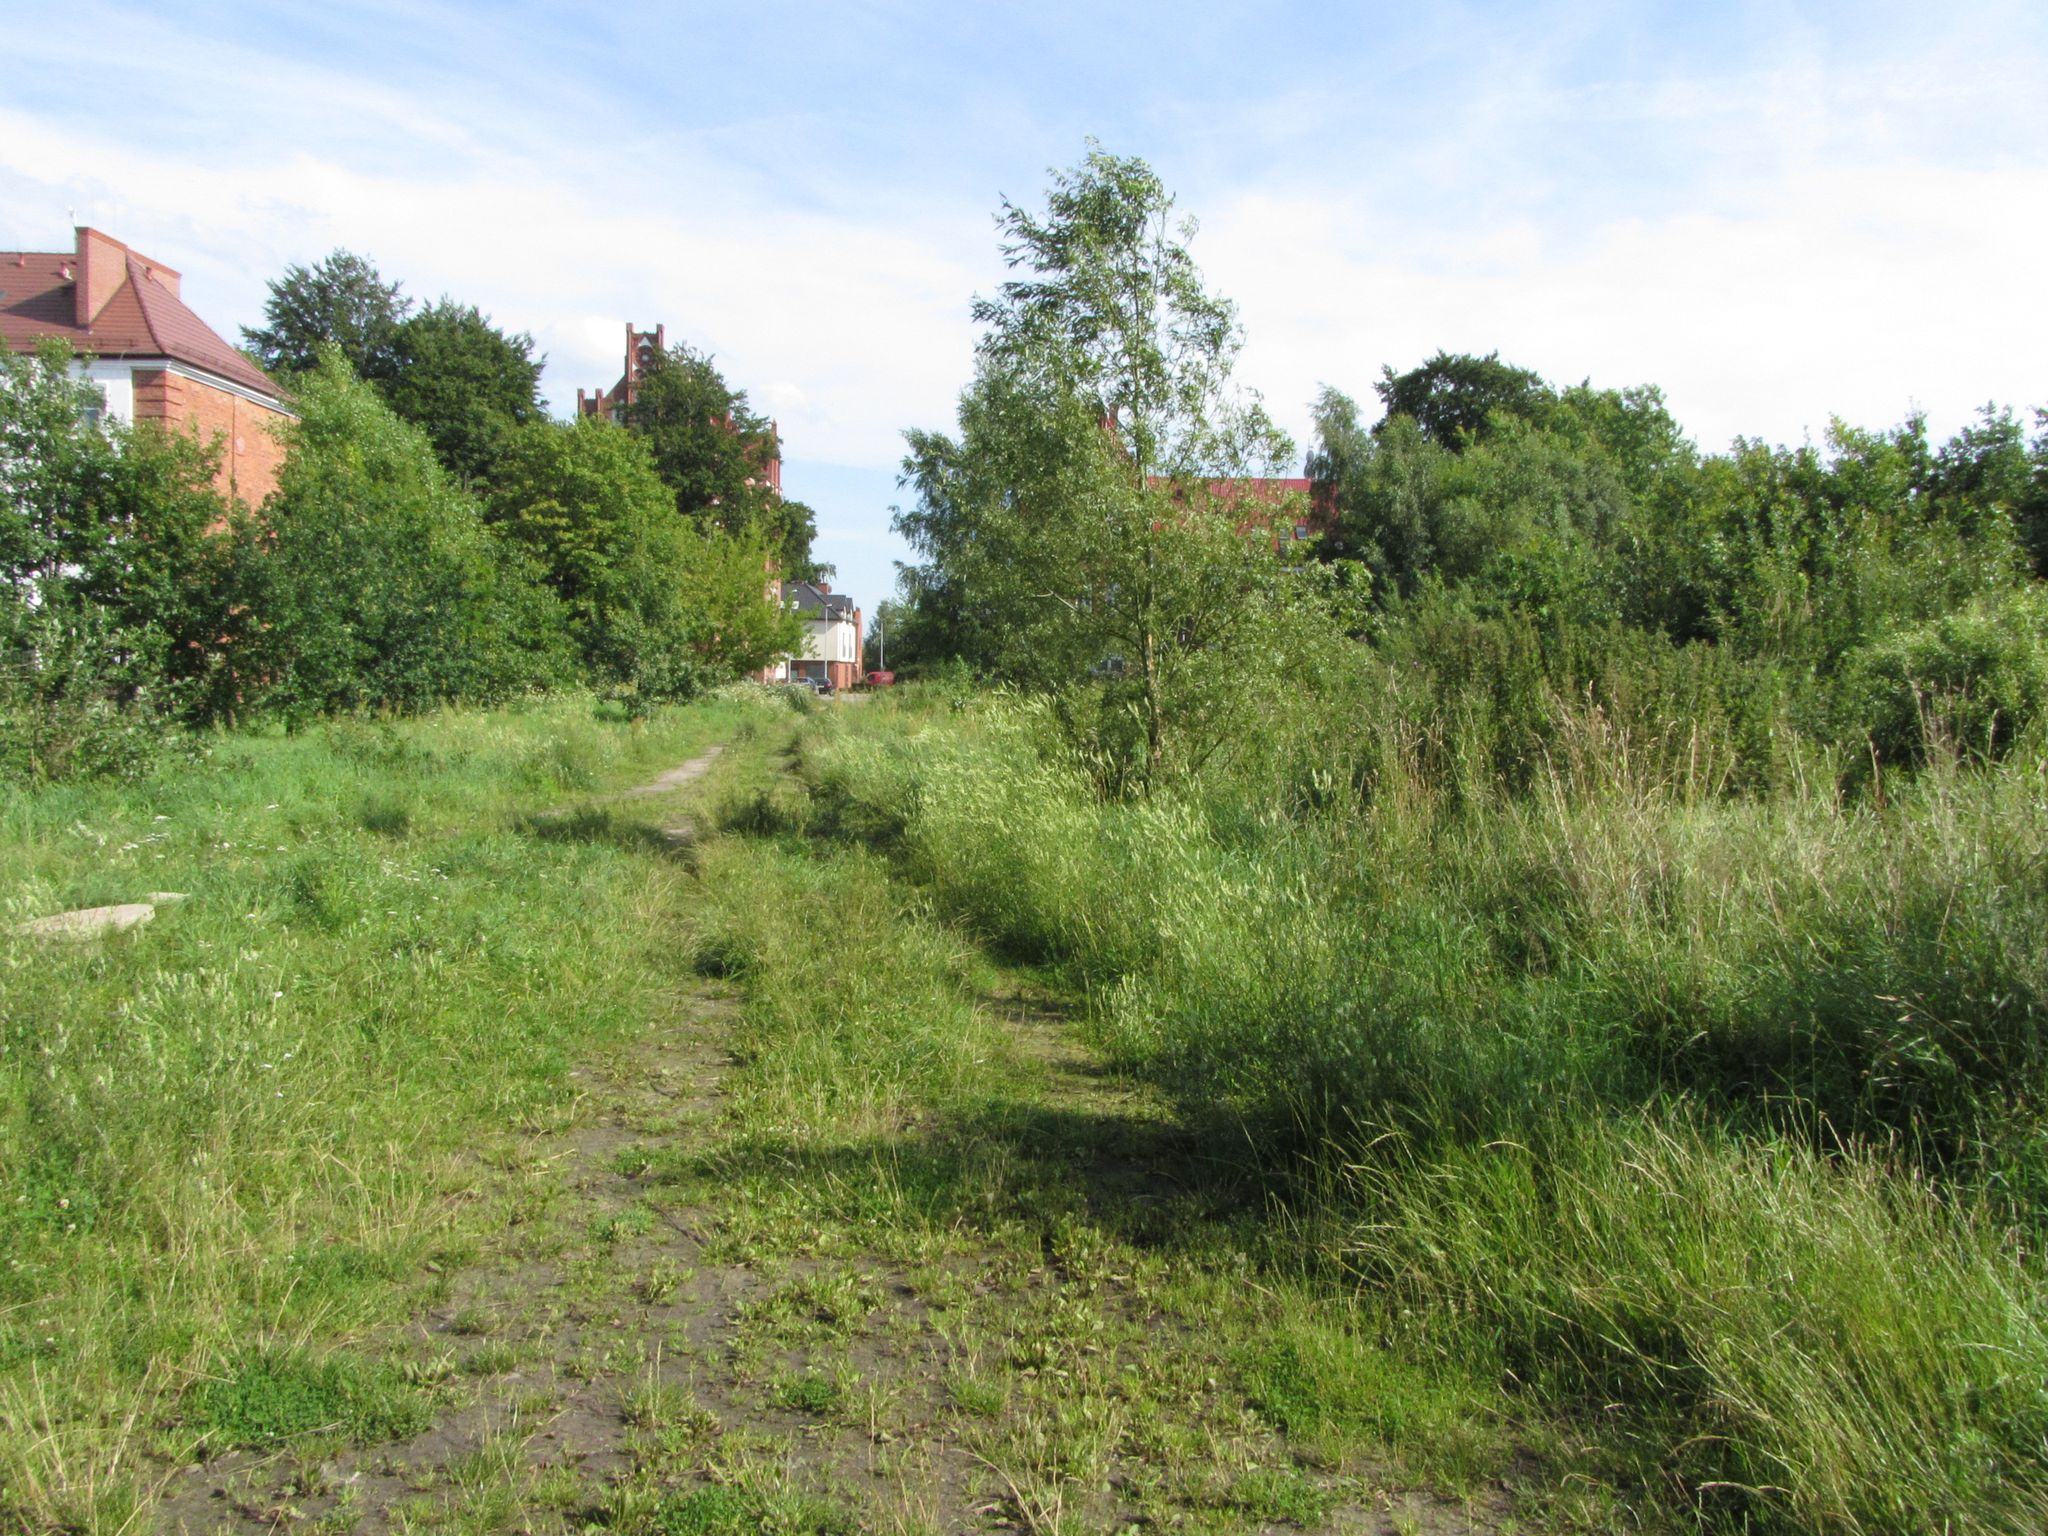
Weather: clear
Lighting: day
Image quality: slightly poor
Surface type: fields
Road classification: service, path
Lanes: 1
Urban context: dense urban cluster
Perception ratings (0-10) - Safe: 1.84, Lively: 2.72, Beautiful: 7.97, Boring: 8.28, Depressing: 6.21, Wealthy: 3.36